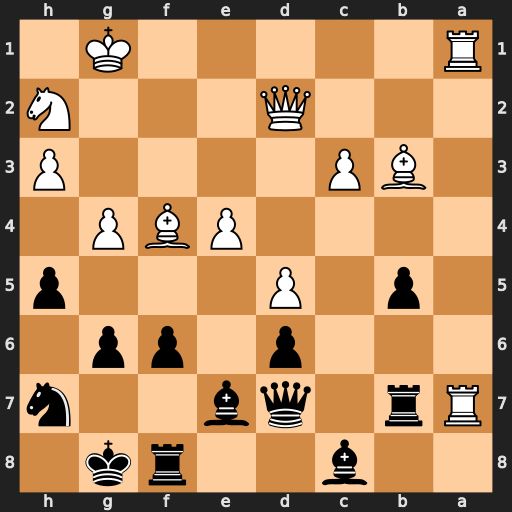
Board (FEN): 2b2rk1/Rr1qb2n/3p1pp1/1p1P3p/4PBP1/1BP4P/3Q3N/R5K1
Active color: b
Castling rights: -
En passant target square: -
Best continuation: Rxa7 Rxa7 Qxa7+